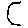
Label: hexagon